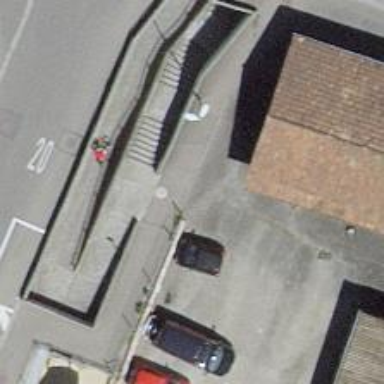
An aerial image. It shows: Set of steps on the road.